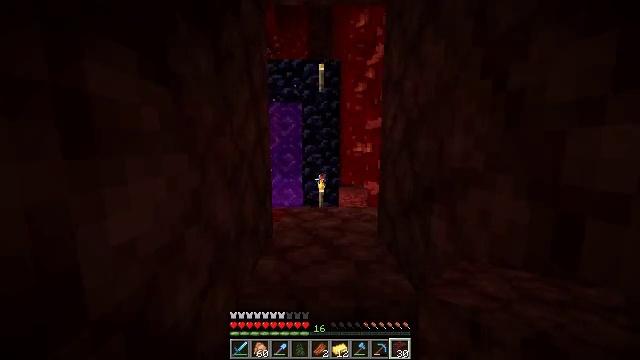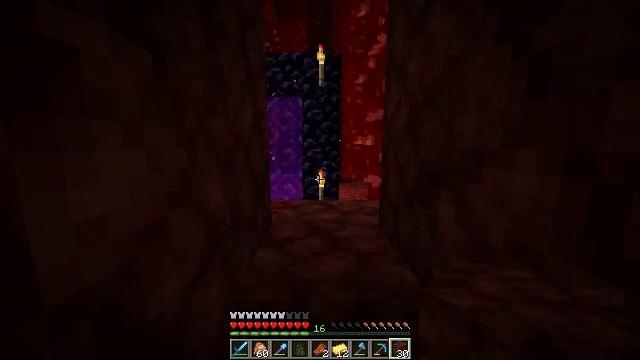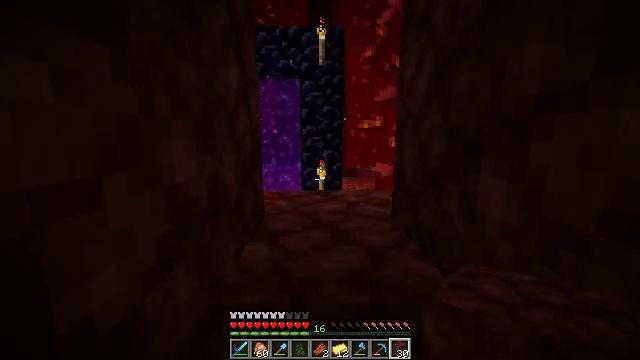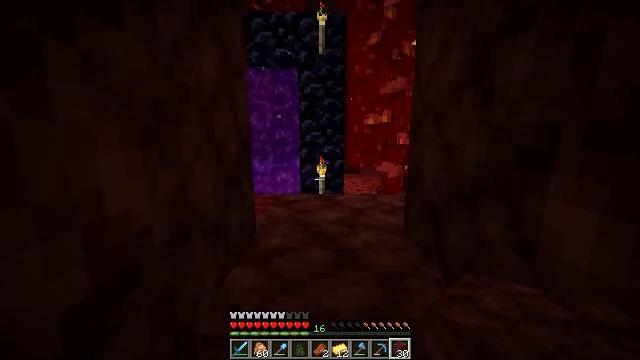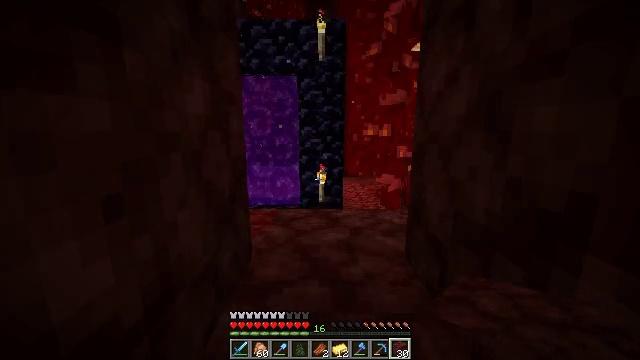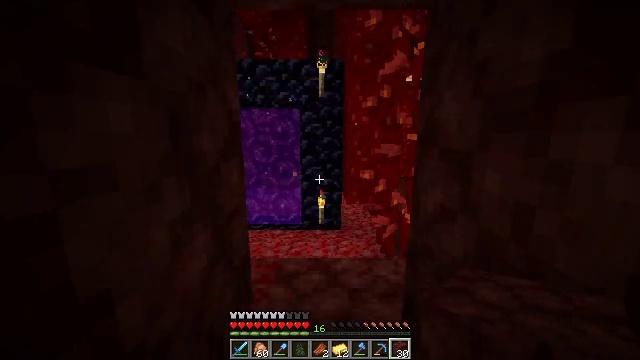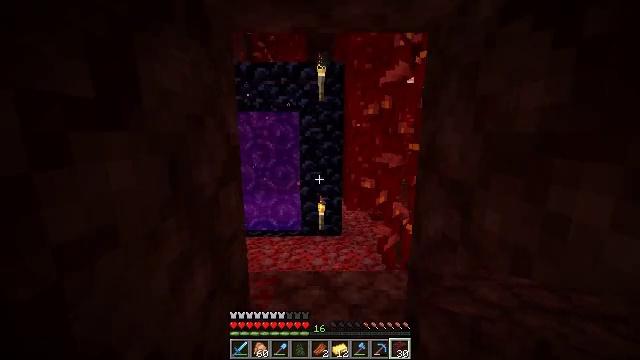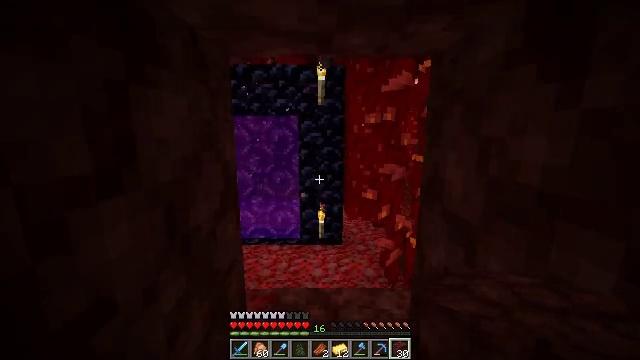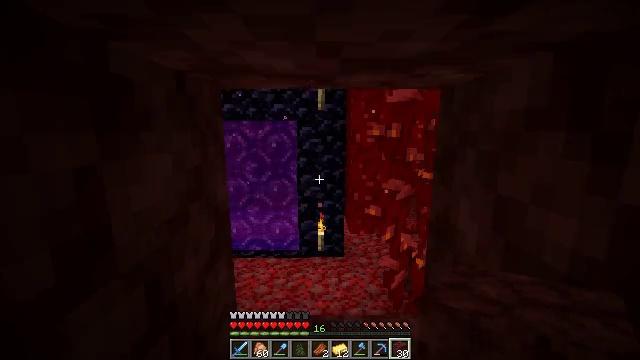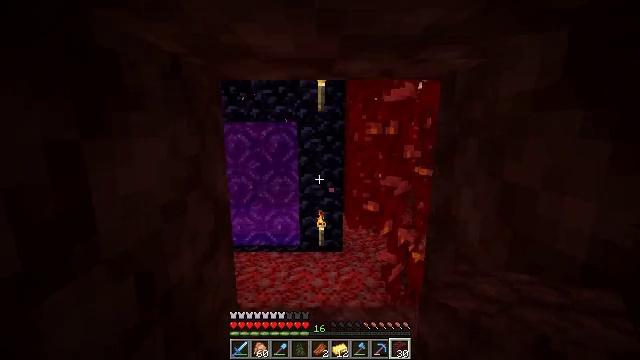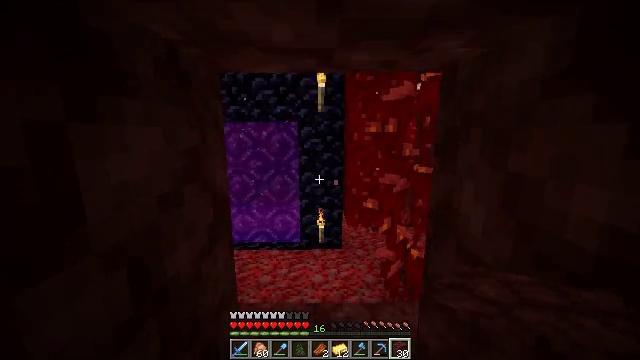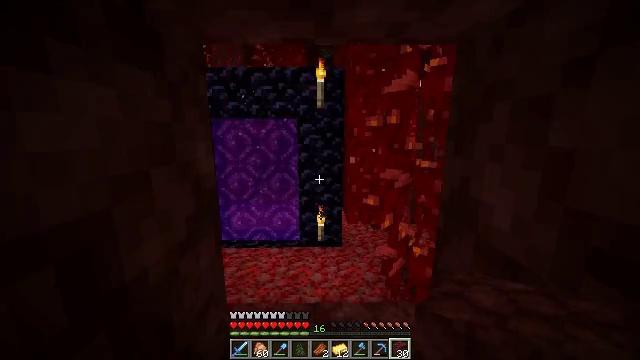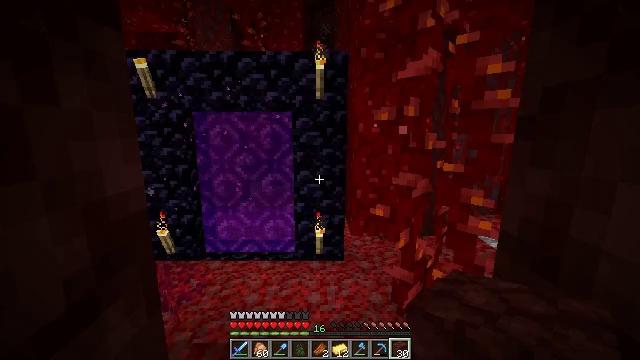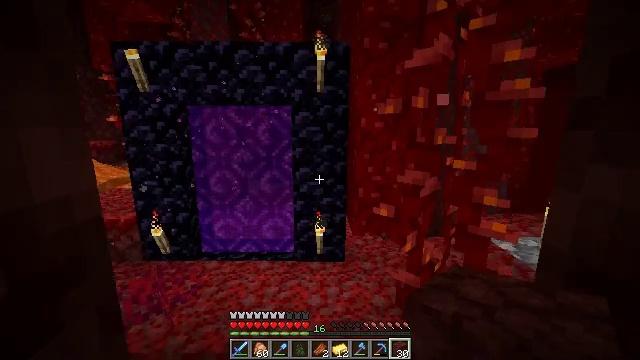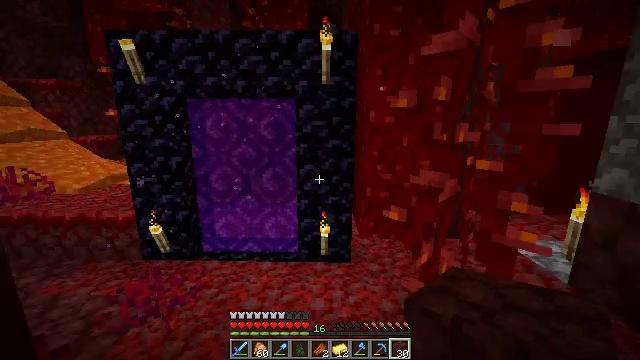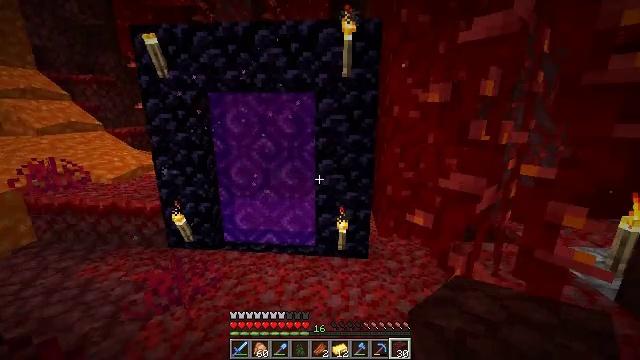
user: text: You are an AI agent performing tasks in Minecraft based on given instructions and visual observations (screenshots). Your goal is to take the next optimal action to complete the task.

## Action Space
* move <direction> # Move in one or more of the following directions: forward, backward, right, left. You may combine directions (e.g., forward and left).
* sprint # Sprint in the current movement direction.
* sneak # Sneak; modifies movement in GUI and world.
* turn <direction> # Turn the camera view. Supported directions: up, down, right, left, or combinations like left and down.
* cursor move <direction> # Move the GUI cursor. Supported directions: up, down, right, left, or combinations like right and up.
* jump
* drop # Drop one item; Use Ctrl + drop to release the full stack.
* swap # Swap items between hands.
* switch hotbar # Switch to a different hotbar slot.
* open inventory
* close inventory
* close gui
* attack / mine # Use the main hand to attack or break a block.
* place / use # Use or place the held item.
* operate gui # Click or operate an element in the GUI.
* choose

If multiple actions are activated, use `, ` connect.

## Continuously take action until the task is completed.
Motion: motion action
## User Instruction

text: Collect crimson roots for crafting.
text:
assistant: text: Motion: move forward, jump
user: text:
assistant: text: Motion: move forward, jump
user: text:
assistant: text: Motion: move forward, sprint, jump
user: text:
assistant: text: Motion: move forward, sprint, jump
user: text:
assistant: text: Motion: move forward, sprint, jump
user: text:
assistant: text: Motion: move forward, sprint, jump
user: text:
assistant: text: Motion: move forward, jump
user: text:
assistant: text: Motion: move forward, jump
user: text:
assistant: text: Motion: move forward, jump
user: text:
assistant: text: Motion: move forward, jump
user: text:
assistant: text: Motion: move forward
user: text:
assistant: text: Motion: move forward
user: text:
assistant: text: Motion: move forward
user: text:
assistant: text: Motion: move forward, turn left and down
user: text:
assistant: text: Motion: move forward, turn left and down
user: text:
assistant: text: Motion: move forward, turn left and down
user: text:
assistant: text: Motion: move forward, turn left and down
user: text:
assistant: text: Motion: move forward, turn left and down
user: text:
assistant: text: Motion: move forward, turn left and down
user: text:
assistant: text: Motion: turn left
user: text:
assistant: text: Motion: no_op
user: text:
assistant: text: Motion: no_op
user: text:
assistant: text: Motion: no_op
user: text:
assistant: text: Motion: no_op
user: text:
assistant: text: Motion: no_op
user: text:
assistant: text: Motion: no_op
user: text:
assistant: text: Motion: turn down
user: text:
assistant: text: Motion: turn down
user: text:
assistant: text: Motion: no_op
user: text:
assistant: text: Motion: turn down